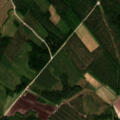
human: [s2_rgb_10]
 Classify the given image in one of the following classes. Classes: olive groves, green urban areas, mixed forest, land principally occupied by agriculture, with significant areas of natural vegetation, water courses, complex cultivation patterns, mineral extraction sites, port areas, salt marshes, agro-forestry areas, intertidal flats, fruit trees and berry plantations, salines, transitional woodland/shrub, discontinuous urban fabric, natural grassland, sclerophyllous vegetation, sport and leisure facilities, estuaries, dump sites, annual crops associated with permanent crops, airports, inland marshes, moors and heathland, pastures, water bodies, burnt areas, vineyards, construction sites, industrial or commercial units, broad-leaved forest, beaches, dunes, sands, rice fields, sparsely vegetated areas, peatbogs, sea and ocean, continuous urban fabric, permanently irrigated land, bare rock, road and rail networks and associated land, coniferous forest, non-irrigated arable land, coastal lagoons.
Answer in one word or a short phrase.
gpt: non-irrigated arable land, coniferous forest, mixed forest, transitional woodland/shrub